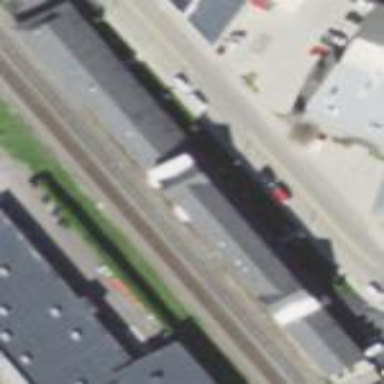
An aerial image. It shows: Historic train station building which is now serving as museum.